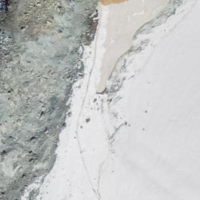
EUNIS habitat code: 49
Species observed at this site:
Prunella collaris